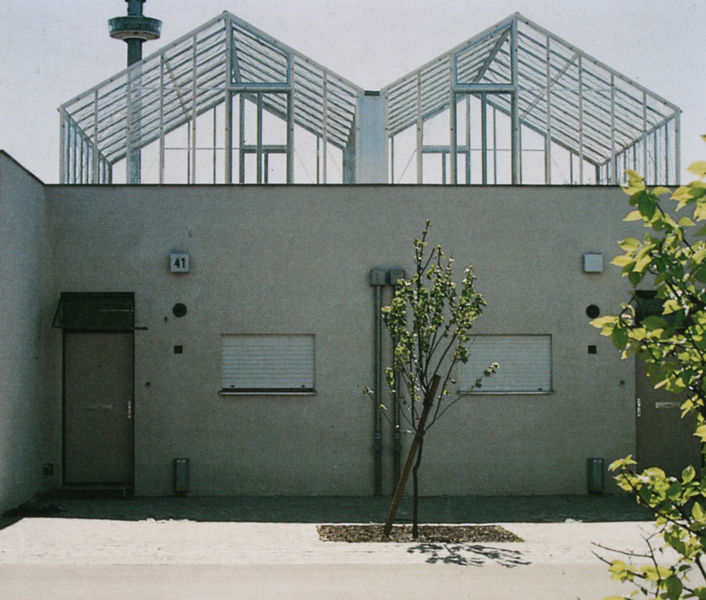
Titel: Grüne Häuser, Ansicht einer Eingangsfassade
Künstler: Thomas Herzog
Standort: Berlin
Institution: Bundesgartenschau 1985
Schlagwörter: baum, bäume, fenster, dach, haus, architektur, fassade, mauer, hof, foto, fotografie, kante, eingang, symmetrisch, gewächshaus, glasdach, aufbau, spring, doppelhaus, haustüre, regenrohre, fallrohre, dachaufbau, haustüren, vorfdaach, peacefulness, a sunny, calm courtyard